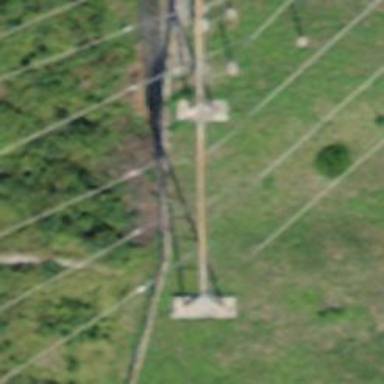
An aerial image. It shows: Insulator used in power equipment.